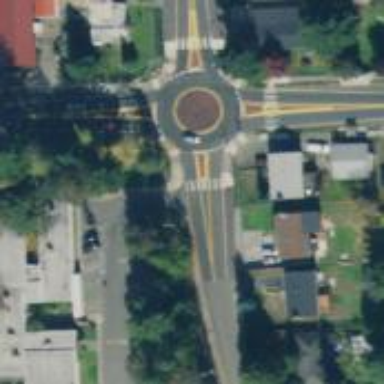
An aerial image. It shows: Tertiary road with asphalt surface leading to roundabout.